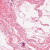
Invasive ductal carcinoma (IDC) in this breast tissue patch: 0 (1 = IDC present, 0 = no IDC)